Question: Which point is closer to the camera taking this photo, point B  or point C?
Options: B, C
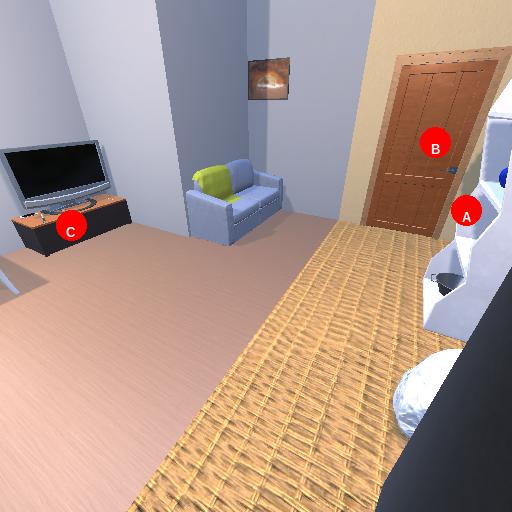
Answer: B